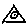
Label: triangle